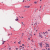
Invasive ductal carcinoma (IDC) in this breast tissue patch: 1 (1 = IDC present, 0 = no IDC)